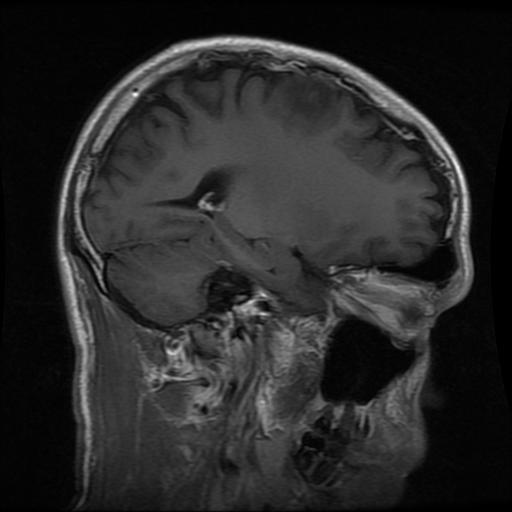
Label: glioma